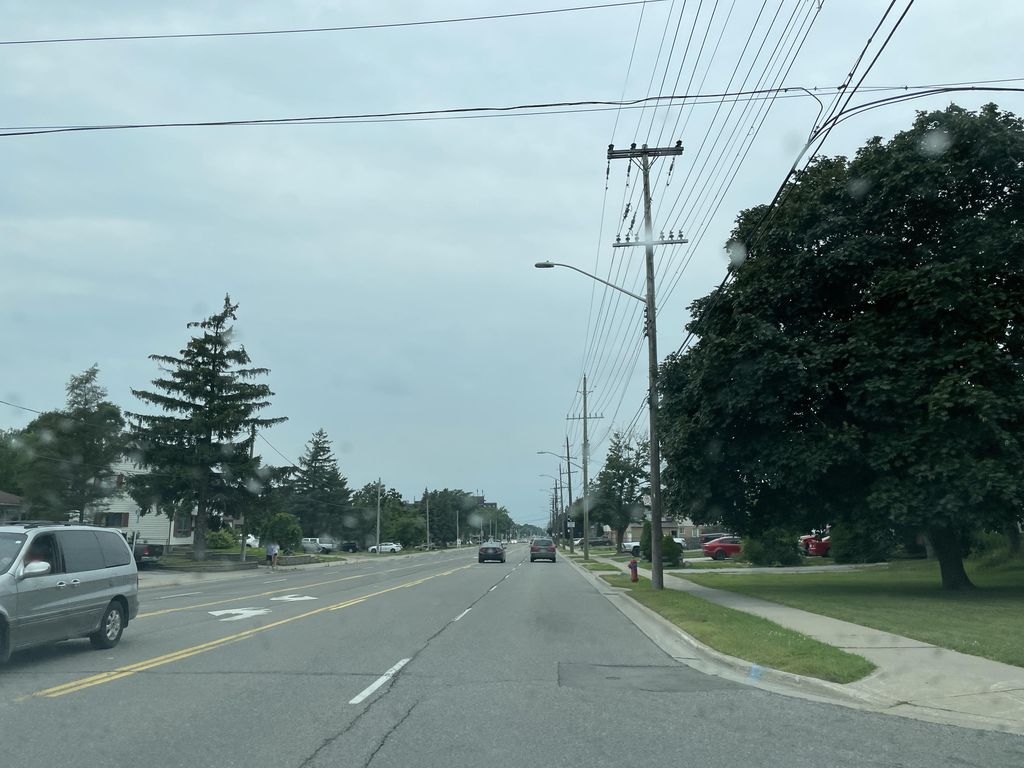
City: hamilton